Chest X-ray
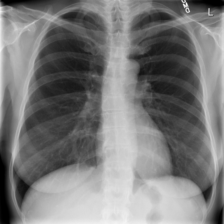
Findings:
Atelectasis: negative
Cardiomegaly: negative
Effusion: negative
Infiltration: positive
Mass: negative
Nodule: negative
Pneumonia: negative
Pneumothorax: negative
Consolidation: negative
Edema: negative
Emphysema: negative
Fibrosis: negative
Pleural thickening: negative
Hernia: negative